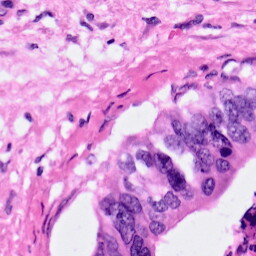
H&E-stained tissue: Pancreatic